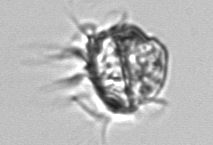
Label: Leegaardiella_ovalis